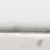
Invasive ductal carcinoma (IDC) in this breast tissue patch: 0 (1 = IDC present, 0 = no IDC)